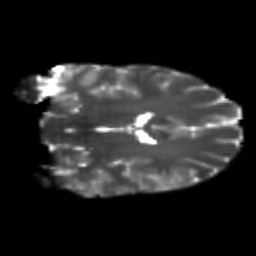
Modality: T2w
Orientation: coronal
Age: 22
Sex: female
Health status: healthy
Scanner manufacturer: philips
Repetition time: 7.477 s
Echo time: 0.08753 s